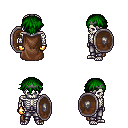
a pixel art fantasy rpg character, male body template, skeleton, brown cape, metal pants, green short bangs hairstyle, iron tiara, gold gloves, shield, four views (front, back, left, right), 2x2 character sprite sheet, small pixel art, hard edges, no anti-aliasing